【题型】解答题　【知识点】函数　【难度】hard
定义有序实数对 $(a,b)$ 的“跟随函数”为 $f(x) = a\sin x + b\cos x \, (x \in \mathbf{R})$。

(1) 记有序数对 $(a,2)$ 的“跟随函数”为 $f(x)$，若 $f(x)$ 为偶函数，求 $a$ 的值；

(2) 记有序数对 $(0,1)$ 的“跟随函数”为 $f(x)$，若函数 $g(x) = f(x) + \sqrt{3}|\sin x|, \ x \in [0, 2\pi]$，请画出函数 $y=g(x)$ 的图像，并求出与直线 $y=k$ 有且仅有四个不同的交点时，实数 $k$ 的取值范围；

(3) 记有序数对 $(\sqrt{3}, 0)$ 的“跟随函数” $y=h(x)$，若 $F(x) = h^2(x) + \frac{\sqrt{3}}{3}a \cdot h(x) - 1$ 在 $(0, 2025\pi)$ 上恰有奇数个零点，求实数 $a$ 与零点的个数。
【解答】
\noindent \textcolor{red}{【答案】 (1) $a=0$；}

\noindent \textcolor{red}{(2) $[1, 2)$；}

\noindent \textcolor{red}{(3) $a=-2$； $3037$。}

\vspace{1em}
\noindent \textcolor{red}{【分析】 (1) 由题意整理 $f(x)$，再由偶函数的定义列出等式计算即可；}

\noindent \textcolor{red}{(2) 根据自变量的不同范围解出函数的解析式，利用辅助角公式对函数进行化简，结合函数的图像和 $x \in [0, 2\pi]$ 与直线 $y=k$ 有且仅有四个不同的交点，求得实数 $k$ 的取值范围；}

\noindent \textcolor{red}{(3) 根据题意整理出 $F(x) = 3\sin^2 x + a\sin x - 1$，分别讨论：$\sin x = 0$ 显然不成立；$\sin x \ne 0$ 时，通过 $F(x)=0$，推出 $a = \frac{1}{\sin x} - 3\sin x = G(x)$，画出 $G(x)$ 的图像，根据图像即可得出所求。}

\vspace{1em}
\noindent \textcolor{red}{【详解】 (1) 由题意有序数对 $(a,2)$ 的“跟随函数”为 $f(x) = a\sin x + 2\cos x$，}

\noindent \textcolor{red}{若 $f(x)$ 为偶函数，有 $f(x) = f(-x)$，}

\noindent \textcolor{red}{故 $a\sin x + 2\cos x = a\sin(-x) + 2\cos(-x) = -a\sin x + 2\cos x$，}

\noindent \textcolor{red}{整理得 $2a\sin x = 0$，故 $a=0$；}

\vspace{1em}
\noindent \textcolor{red}{(2) 由题意 $f(x) = \cos x$，则 $g(x) = \cos x + \sqrt{3}|\sin x|$，}

\noindent \textcolor{red}{$x \in [0, \pi]$ 时， $g(x) = \cos x + \sqrt{3}\sin x = 2\left(\frac{1}{2}\cos x + \frac{\sqrt{3}}{2}\sin x\right) = 2\sin\left(x + \frac{\pi}{6}\right)$，}

\noindent \textcolor{red}{$x \in (\pi, 2\pi]$ 时， $g(x) = \cos x - \sqrt{3}\sin x = 2\left(\frac{1}{2}\cos x - \frac{\sqrt{3}}{2}\sin x\right) = -2\sin\left(x - \frac{\pi}{6}\right)$，}

\noindent \textcolor{red}{作出函数 $y=g(x), \ x \in [0, 2\pi]$ 的图像，如图，}

\noindent \textcolor{red}{$f(x)$ 在 $\left[0, \frac{\pi}{3}\right]$ 和 $\left[\pi, \frac{5\pi}{3}\right]$ 上递增，在 $\left(\frac{\pi}{3}, \pi\right)$ 和 $\left(\frac{5\pi}{3}, 2\pi\right]$ 上递减，}

\noindent \textcolor{red}{$f(x)_{\max} = 2, \ f(0) = f(2\pi) = 1$，由图像可知， $1 \le k < 2$ 时，}

\noindent \textcolor{red}{函数 $g(x) = f(x) + \sqrt{3}|\sin x|, \ x \in [0, 2\pi]$ 的图像与直线 $y=k$ 有且仅有四个不同的交点，}

\noindent \textcolor{red}{所以 $k$ 的范围是 $[1, 2)$；}

\vspace{1em}
\noindent \textcolor{red}{(3) 因为有序实数对 $(a,b)$ 的“跟随函数”为 $f(x) = a\sin x + b\cos x \, (x \in \mathbf{R})$，}

\noindent \textcolor{red}{所以有序数对 $(\sqrt{3}, 0)$ 的“跟随函数” $y=h(x) = \sqrt{3}\sin x$，}

\noindent \textcolor{red}{故 $F(x) = h^2(x) + \frac{\sqrt{3}}{3}a \cdot h(x) - 1 = 3\sin^2 x + a\sin x - 1$，}

\noindent \textcolor{red}{① $\sin x = 0$ 时， $F(x)=0$ 显然不成立；}

\noindent \textcolor{red}{② $\sin x \ne 0$ 时， $F(x) = 3\sin^2 x + a\sin x - 1 = 0$，}

\noindent \textcolor{red}{即 $a = \frac{1}{\sin x} - 3\sin x = G(x)$， $G(x)$ 的定义域为 $\{x | x \ne k\pi, k \in \mathbf{Z}\}$，}

\noindent \textcolor{red}{设 $t = \sin x$，则 $\frac{1}{\sin x} - 3\sin x = \frac{1}{t} - 3t$，}

\noindent \textcolor{red}{$t = \sin x$ 在 $\left(0, \frac{\pi}{2}\right)$ 上单调递增，且 $t \in (0, 1)$，}

\noindent \textcolor{red}{函数 $y = \frac{1}{t} - 3t$ 在 $(0, 1)$ 上单调递减，所以 $G(x)$ 在 $\left(0, \frac{\pi}{2}\right)$ 上单调递减；}

\noindent \textcolor{red}{同理，$G(x)$ 在 $\left(\frac{\pi}{2}, \pi\right)$ 和 $\left(\pi, \frac{3\pi}{2}\right)$ 上单调递增；在 $\left(\frac{3\pi}{2}, 2\pi\right)$ 上单调递减；}

\noindent \textcolor{red}{$G\left(\frac{\pi}{2}\right) = -2, \ G\left(\frac{3\pi}{2}\right) = 2$，$G(x)$ 的周期为 $2\pi$，}

\noindent \textcolor{red}{所以 $G(x)$ 的函数图像如图所示，}

\noindent \textcolor{red}{在 $(0, 2025\pi)$ 上，直线 $y=a$ 与 $G(x)$ 的图像恰有奇数个交点，}

\noindent \textcolor{red}{结合图像，可得 $a=-2$ 时，$n = \frac{2025-1}{2} \times 3 + 1 = 3037$。}

\noindent \textcolor{red}{综上，$a=-2$，$F(x)$ 在 $(0, 2025\pi)$ 上有 $3037$ 个零点。}
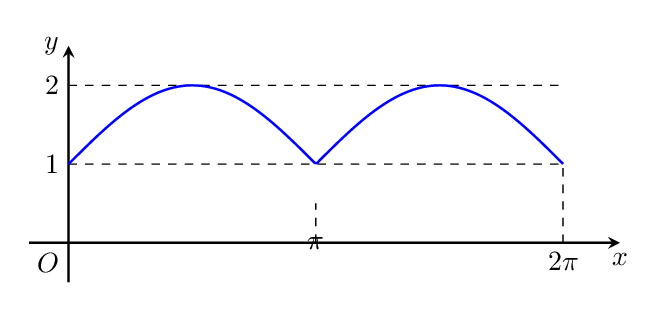
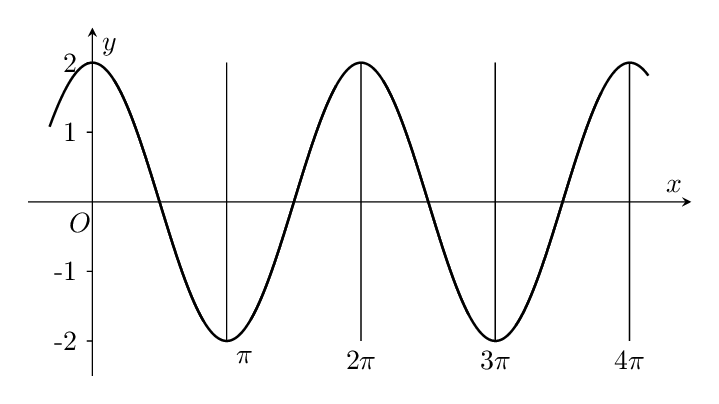